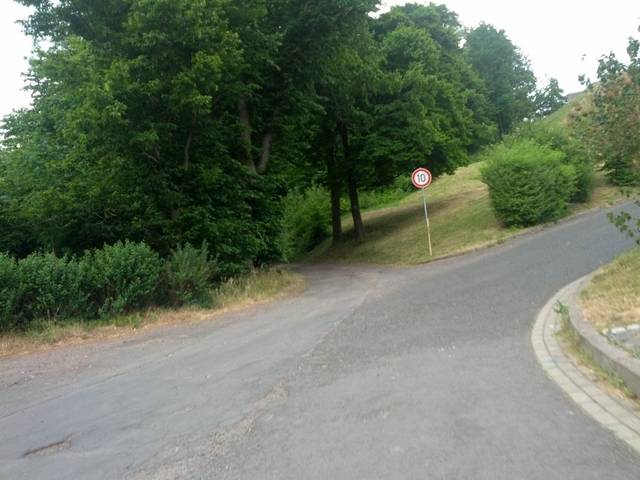
Region: Germany
Coordinates: 50.967, 10.334